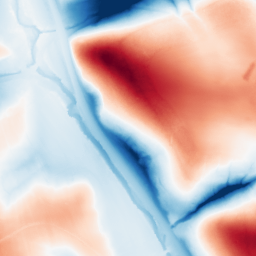
Category: classical
Decomposition family: gaussian_anisotropic
Decomposition parameters: sigma_x: 20
sigma_y: 50
Upsampling method: bicubic
Upsampling parameters: scale: 8
Upsampling scale: 8